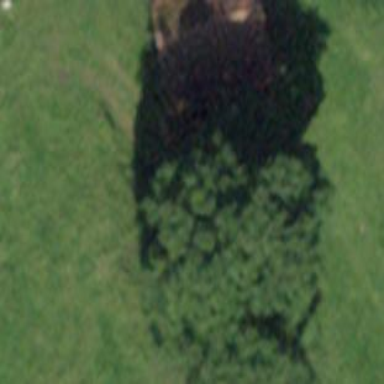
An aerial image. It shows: Barn.